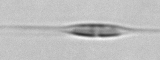
Label: Cylindrotheca